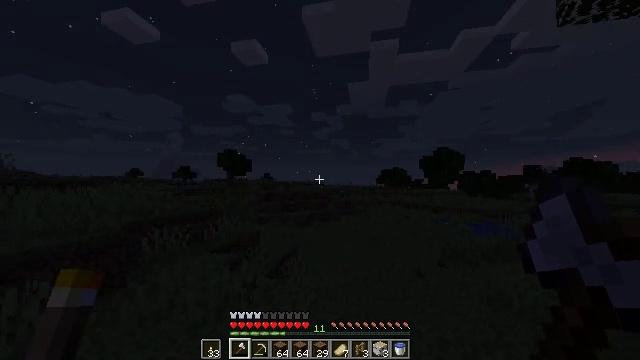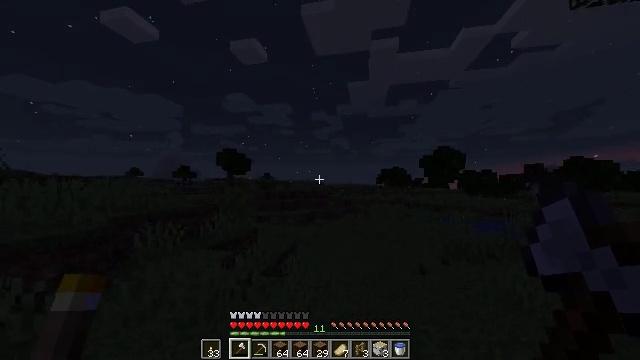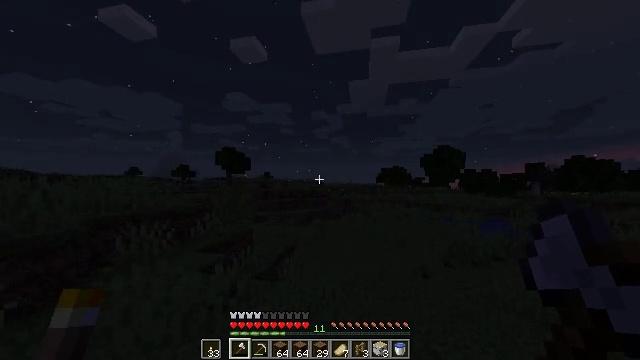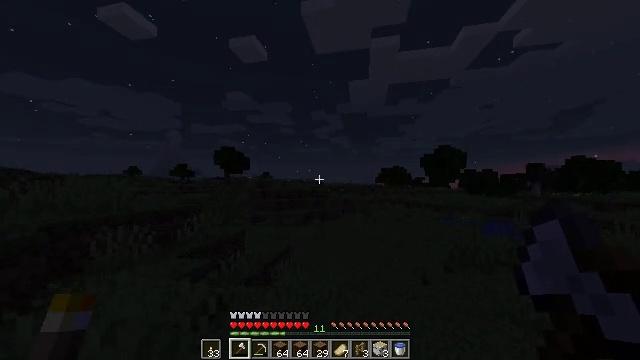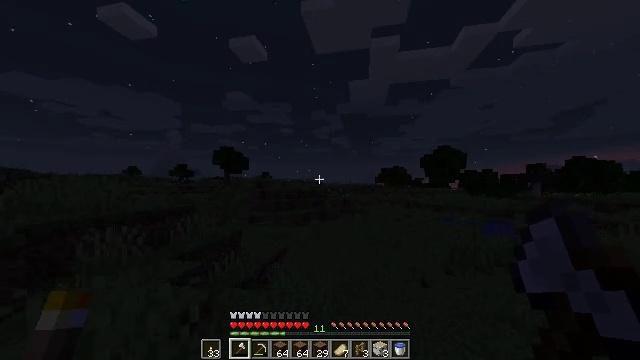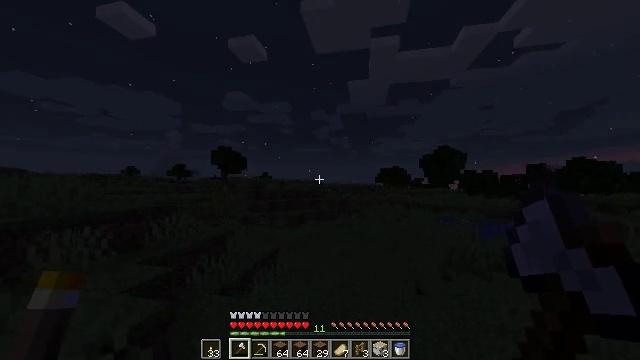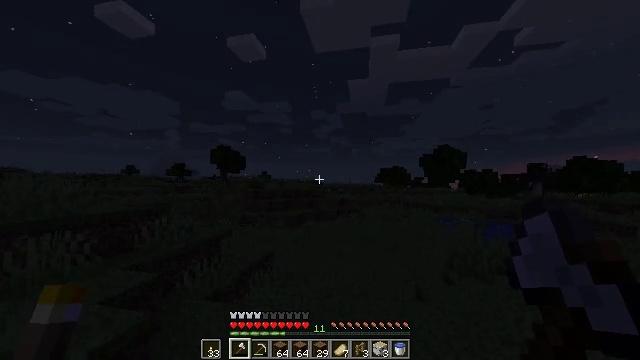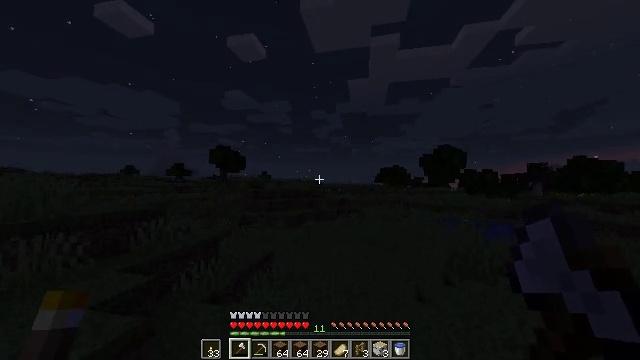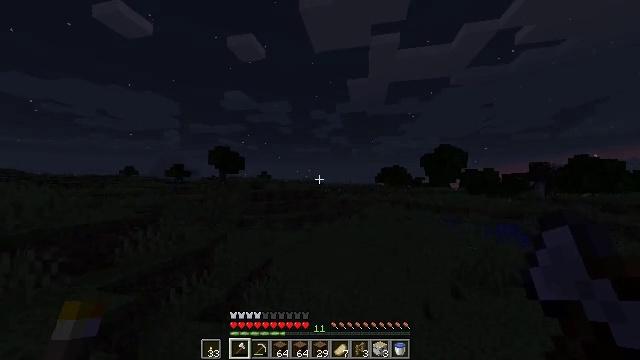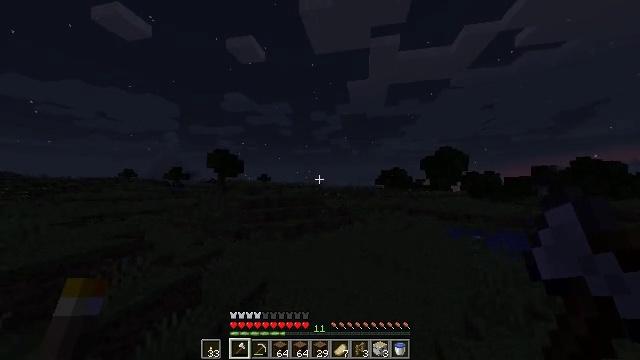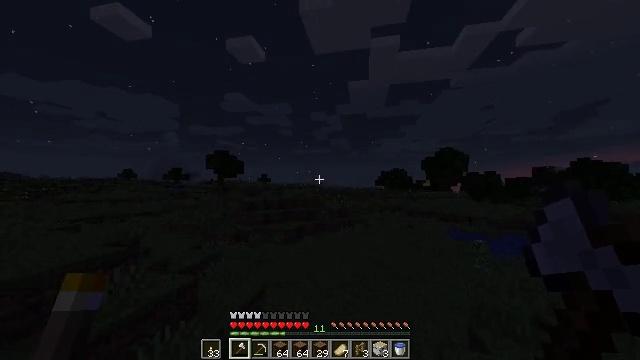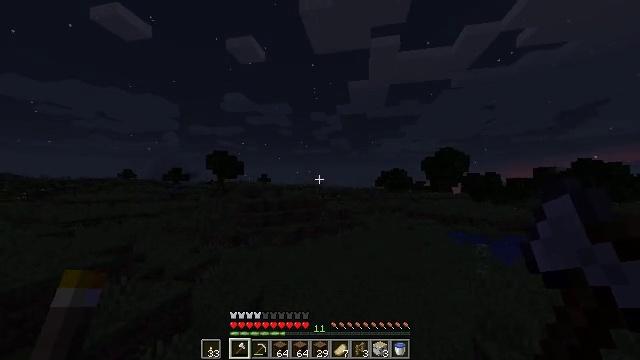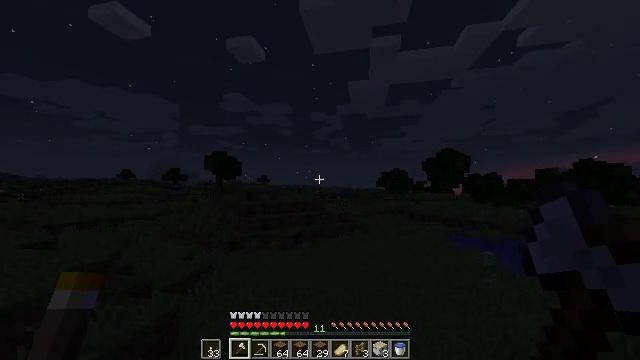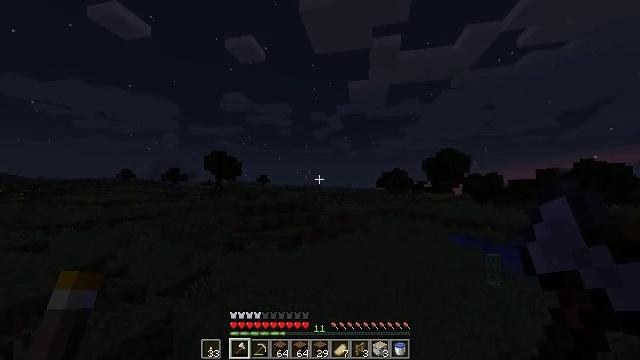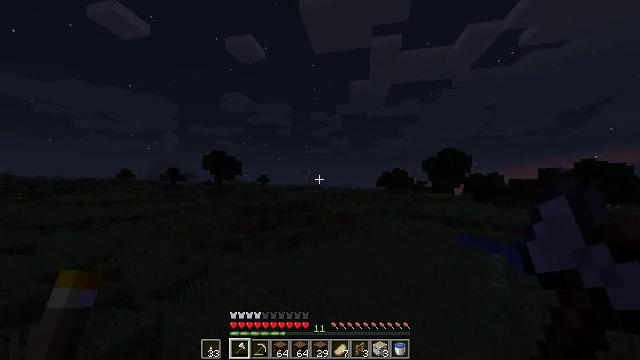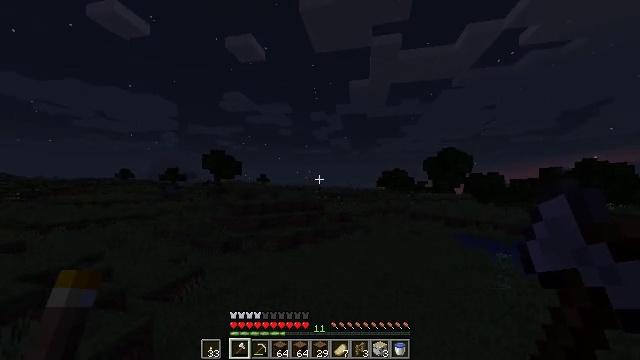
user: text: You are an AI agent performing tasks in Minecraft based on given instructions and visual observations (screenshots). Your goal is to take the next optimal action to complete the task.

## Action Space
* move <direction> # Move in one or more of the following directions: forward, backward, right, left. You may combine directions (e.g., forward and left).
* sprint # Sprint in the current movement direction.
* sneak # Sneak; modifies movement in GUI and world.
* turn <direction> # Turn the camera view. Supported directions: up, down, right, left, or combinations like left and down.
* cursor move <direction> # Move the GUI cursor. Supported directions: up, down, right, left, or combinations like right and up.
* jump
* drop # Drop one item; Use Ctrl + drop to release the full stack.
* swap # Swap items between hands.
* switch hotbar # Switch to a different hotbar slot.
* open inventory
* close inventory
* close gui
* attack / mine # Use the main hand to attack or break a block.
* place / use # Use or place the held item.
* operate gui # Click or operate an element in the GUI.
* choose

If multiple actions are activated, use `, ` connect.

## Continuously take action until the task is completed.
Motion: motion action
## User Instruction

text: Mine the white bed.
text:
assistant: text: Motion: move forward and move right, sprint
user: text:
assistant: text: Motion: move forward and move right, sprint
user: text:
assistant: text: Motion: move forward and move right, sprint
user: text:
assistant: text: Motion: move forward and move right, sprint
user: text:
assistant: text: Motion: move forward and move right, sprint
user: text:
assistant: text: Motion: move forward, sprint
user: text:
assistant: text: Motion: move forward, sprint
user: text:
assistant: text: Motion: move forward, sprint, jump
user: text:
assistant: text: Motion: move forward, sprint, jump
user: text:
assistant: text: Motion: move forward, sprint, jump
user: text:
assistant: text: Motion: move forward, sprint, jump
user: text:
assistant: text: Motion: move forward, sprint, jump
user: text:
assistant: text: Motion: move forward, sprint
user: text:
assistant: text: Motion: move forward, sprint
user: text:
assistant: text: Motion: move forward, sprint
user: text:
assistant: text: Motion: move forward, sprint
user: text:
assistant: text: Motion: move forward, sprint
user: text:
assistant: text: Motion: move forward, sprint
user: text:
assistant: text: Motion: move forward, sprint
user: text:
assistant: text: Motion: move forward, sprint
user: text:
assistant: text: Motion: move forward, sprint
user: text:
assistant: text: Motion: move forward, sprint
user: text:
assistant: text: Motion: move forward, sprint
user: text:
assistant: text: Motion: move forward, sprint, jump
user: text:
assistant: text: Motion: move forward, sprint, jump
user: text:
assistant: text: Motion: move forward, sprint, jump
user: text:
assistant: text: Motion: move forward and move right, sprint, jump
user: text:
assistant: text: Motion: move forward and move right, sprint, jump
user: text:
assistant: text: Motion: move forward and move right, sprint
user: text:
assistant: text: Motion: move forward and move right, sprint